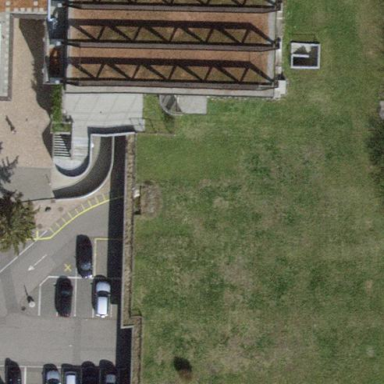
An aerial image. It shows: Multi-storey parking building with asphalt surface.